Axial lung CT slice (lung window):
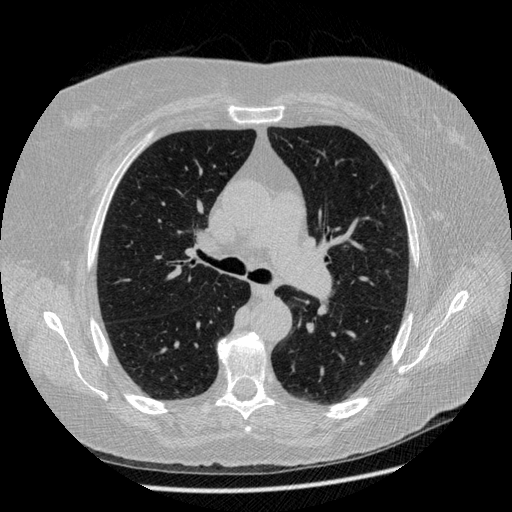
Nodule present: no